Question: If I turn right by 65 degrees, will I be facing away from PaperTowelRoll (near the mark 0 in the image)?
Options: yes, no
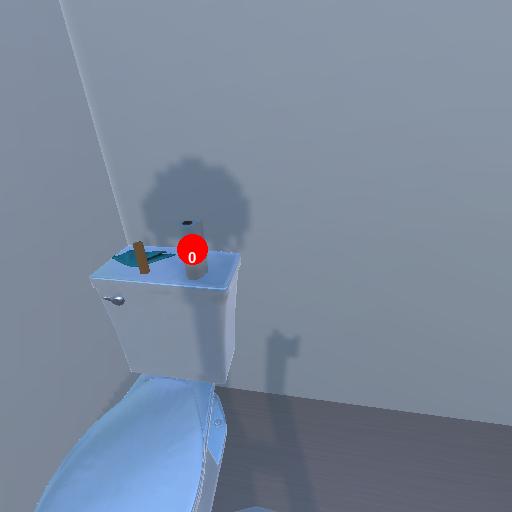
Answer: yes